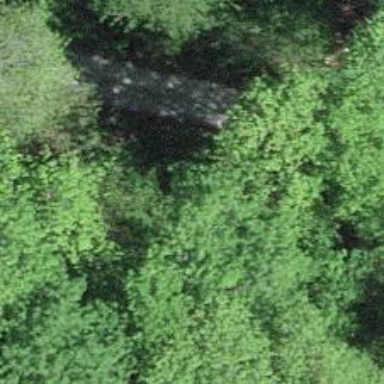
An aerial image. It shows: Culvert tunnel.